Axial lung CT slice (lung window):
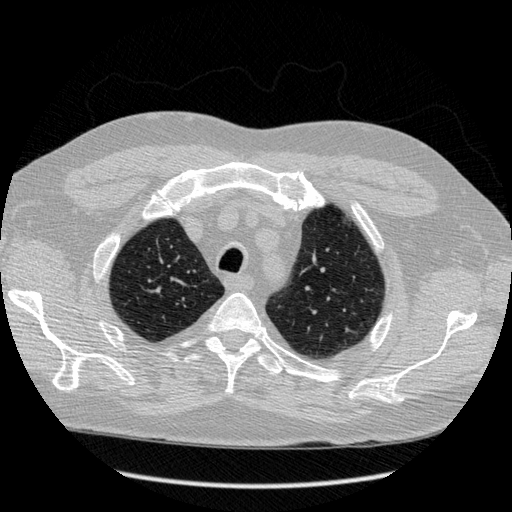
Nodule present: no